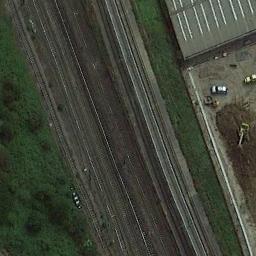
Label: railway